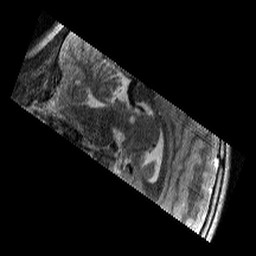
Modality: T2w
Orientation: sagittal
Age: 11
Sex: female
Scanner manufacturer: siemens
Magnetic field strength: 3 T
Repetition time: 9.23 s
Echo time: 0.067 s